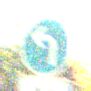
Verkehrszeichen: VorgeschriebeneFahrtrichtungLinks
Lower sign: EinspurigeFahrzeugeFrei2
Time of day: Night
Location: Outdoor (Nature)
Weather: Clear
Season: NotSpecified
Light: Natural